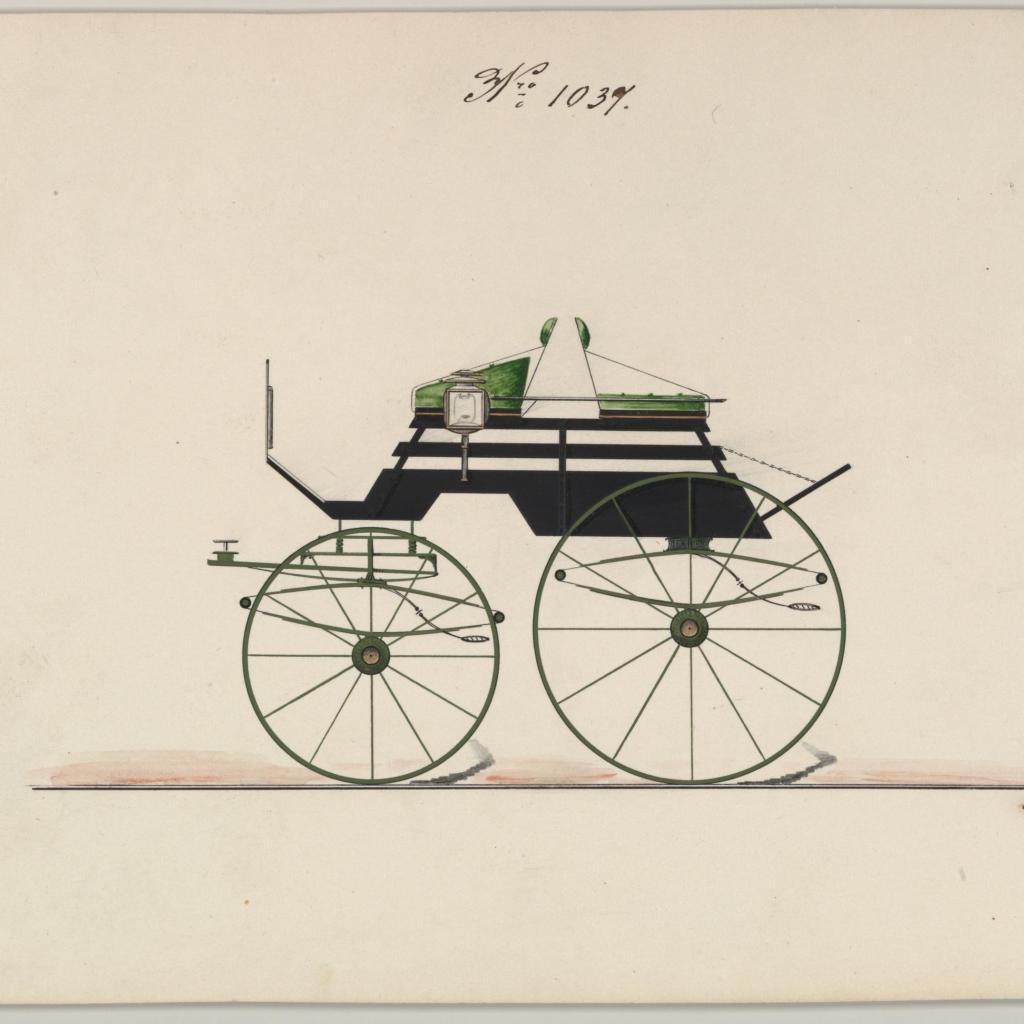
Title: Design for Unclassified Carriage, no. 1037
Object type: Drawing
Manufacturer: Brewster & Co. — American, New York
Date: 1850–70
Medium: Pen and black ink, watercolor and gouache with gum arabic and metallic ink
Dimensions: Sheet: 6 1/4 × 9 1/16 in. (15.9 × 23 cm)
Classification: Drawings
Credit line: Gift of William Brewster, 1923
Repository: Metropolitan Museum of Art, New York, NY